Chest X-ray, AP view. Patient: 77 years old, sex F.
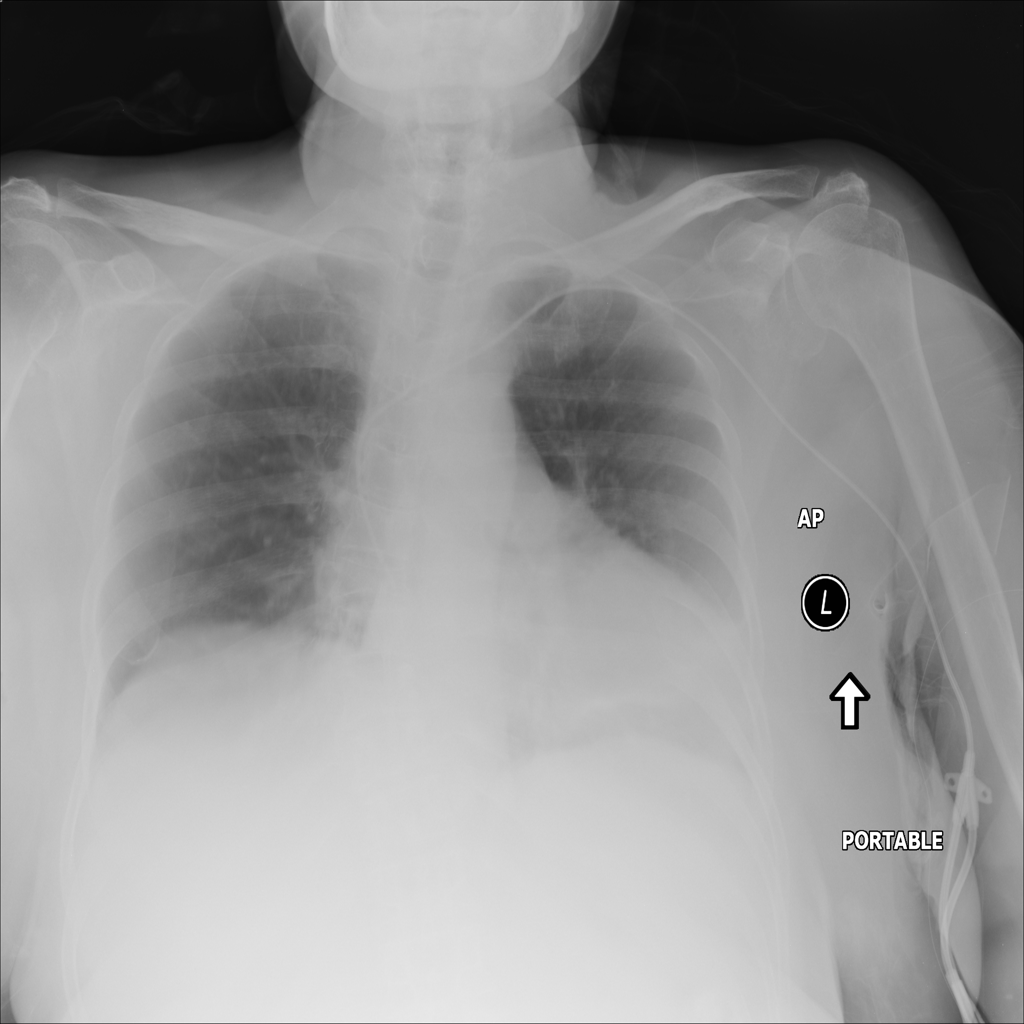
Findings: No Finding